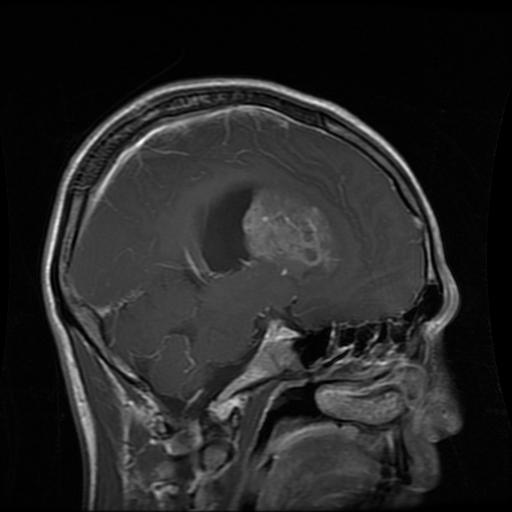
Label: glioma